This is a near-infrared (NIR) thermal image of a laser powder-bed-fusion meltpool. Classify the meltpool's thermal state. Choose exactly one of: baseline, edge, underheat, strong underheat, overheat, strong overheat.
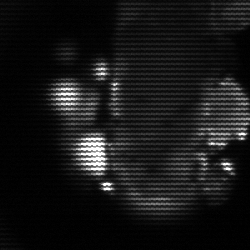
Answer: strong underheat